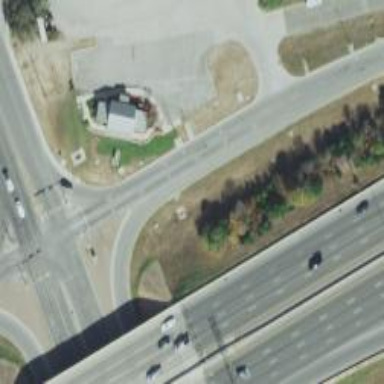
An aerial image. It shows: Secondary road with frontage road.